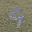
Label: 9